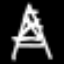
Label: The Eiffel Tower